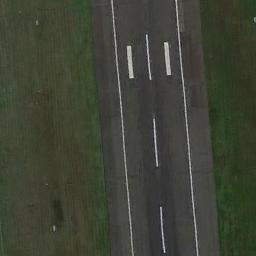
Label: runway